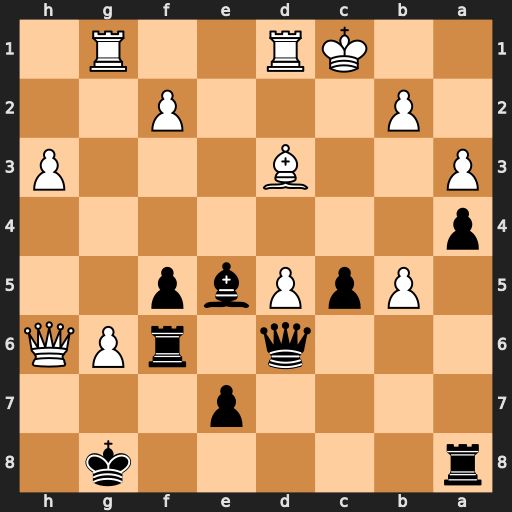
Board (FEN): r5k1/4p3/3q1rPQ/1PpPbp2/p7/P2B3P/1P3P2/2KR2R1
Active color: b
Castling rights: -
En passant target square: -
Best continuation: Bf4+ Qxf4 Qxf4+